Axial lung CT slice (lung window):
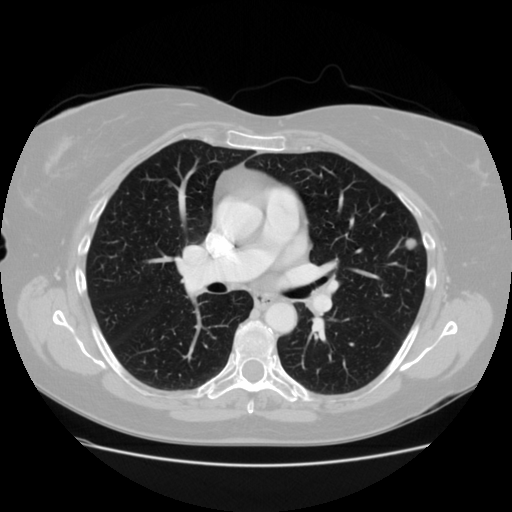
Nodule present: yes
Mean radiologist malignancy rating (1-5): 3